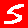
Digit: 5